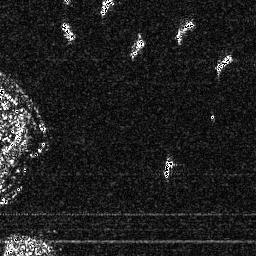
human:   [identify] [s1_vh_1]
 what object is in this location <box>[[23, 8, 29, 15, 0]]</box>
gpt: <ref>1 small ship at the top left</ref>